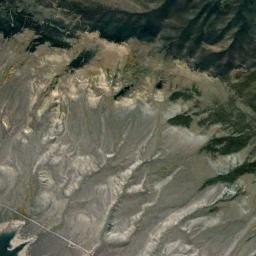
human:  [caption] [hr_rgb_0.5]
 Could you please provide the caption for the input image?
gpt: There is not the even mountain .

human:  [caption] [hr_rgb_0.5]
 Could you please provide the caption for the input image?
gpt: You can see the veins of the mountain clearly .

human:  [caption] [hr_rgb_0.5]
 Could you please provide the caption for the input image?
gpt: The mountain is full of black soil with some green plants .

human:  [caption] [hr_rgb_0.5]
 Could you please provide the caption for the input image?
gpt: The folded mountain consists of some ridges and valleys and its rocks are brown .

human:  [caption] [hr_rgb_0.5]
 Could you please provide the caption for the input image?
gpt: There are some ridges and green mosses on the gray mountain .